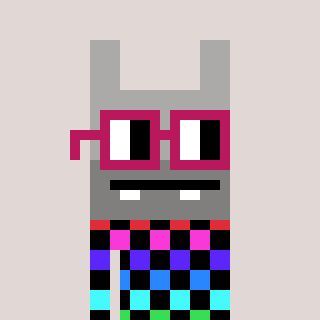
a pixel art character with square dark red glasses, a rabbit-shaped head and a slimegreen-colored body on a warm background